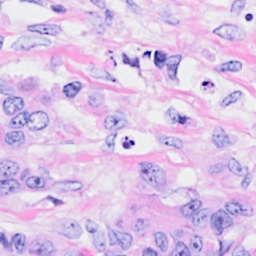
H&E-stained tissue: Breast